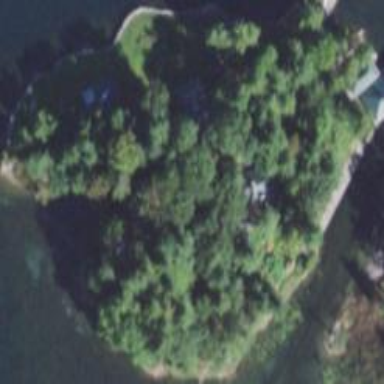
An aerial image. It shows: Islet.